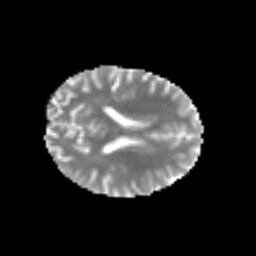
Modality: MD
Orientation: axial
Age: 25
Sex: male
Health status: healthy